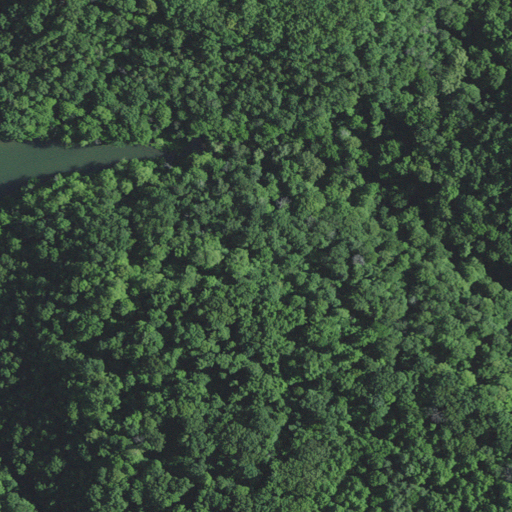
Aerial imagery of valley in Kentucky named Lawson Hollow containing deciduous forest and open water